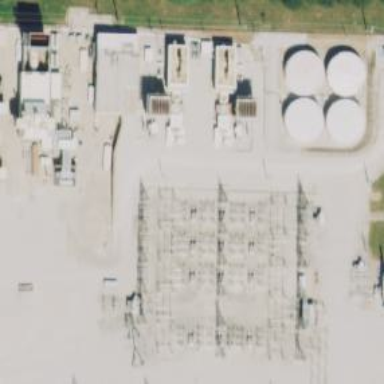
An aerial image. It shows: Switch for power supply.